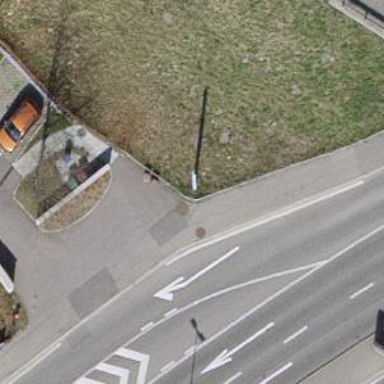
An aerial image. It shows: Asphalt sidewalk.